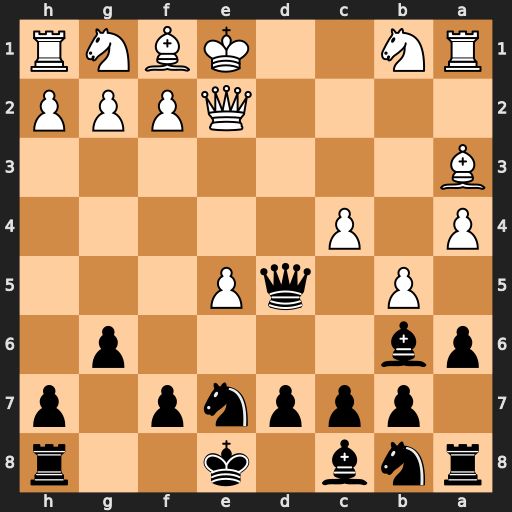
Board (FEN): rnb1k2r/1pppnp1p/pb4p1/1P1qP3/P1P5/B7/4QPPP/RN2KBNR
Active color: b
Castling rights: KQkq
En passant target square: -
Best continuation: Ba5+ Nd2 Bxd2+ Qxd2 Qxe5+ Be2 Qxa1+